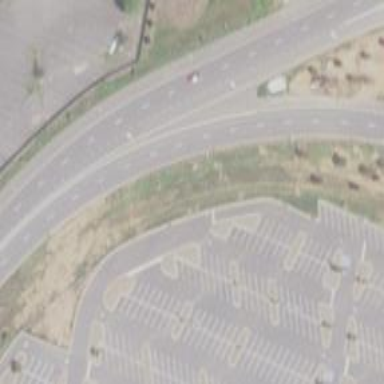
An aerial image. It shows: Primary highway that functions as expressway.